Question: Im working on a system for skeletal animation and each bone's angle is based on its parent. I have to rotate that bone from the end of the parent joint for that angle to be accurate as illustrated in the first part of this illustration:

What I need to do is the second part of the illustration. This is because my drawing API only supports rotating around the center of the bitmap.
Thanks
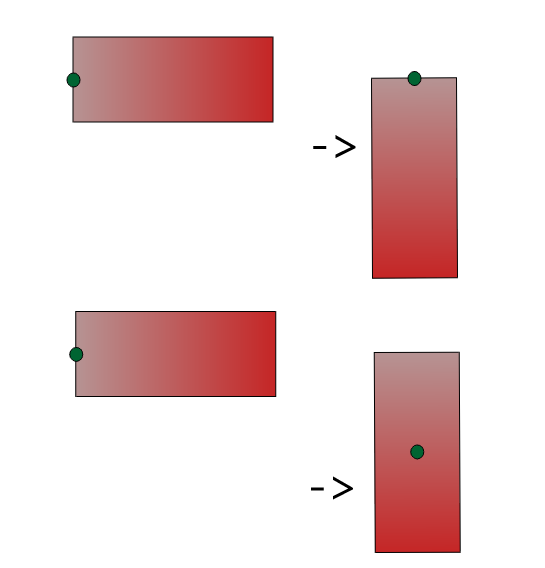
Answer: Combine the rotation with a translation. Rotate the figure about the center, then move it to where it should be.